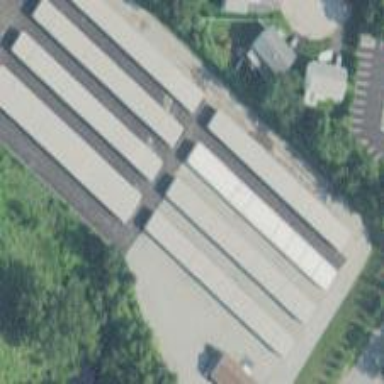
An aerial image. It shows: Storage rental shop.